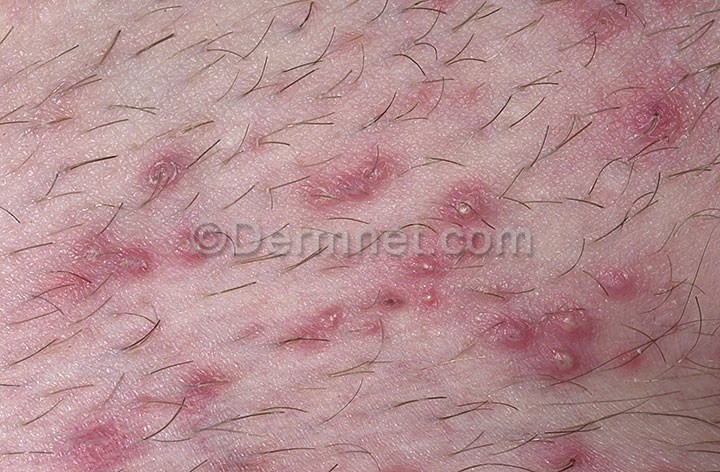
Disease: Cellulitis Impetigo and other Bacterial Infections